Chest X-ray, PA view. Patient: 52 years old, sex F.
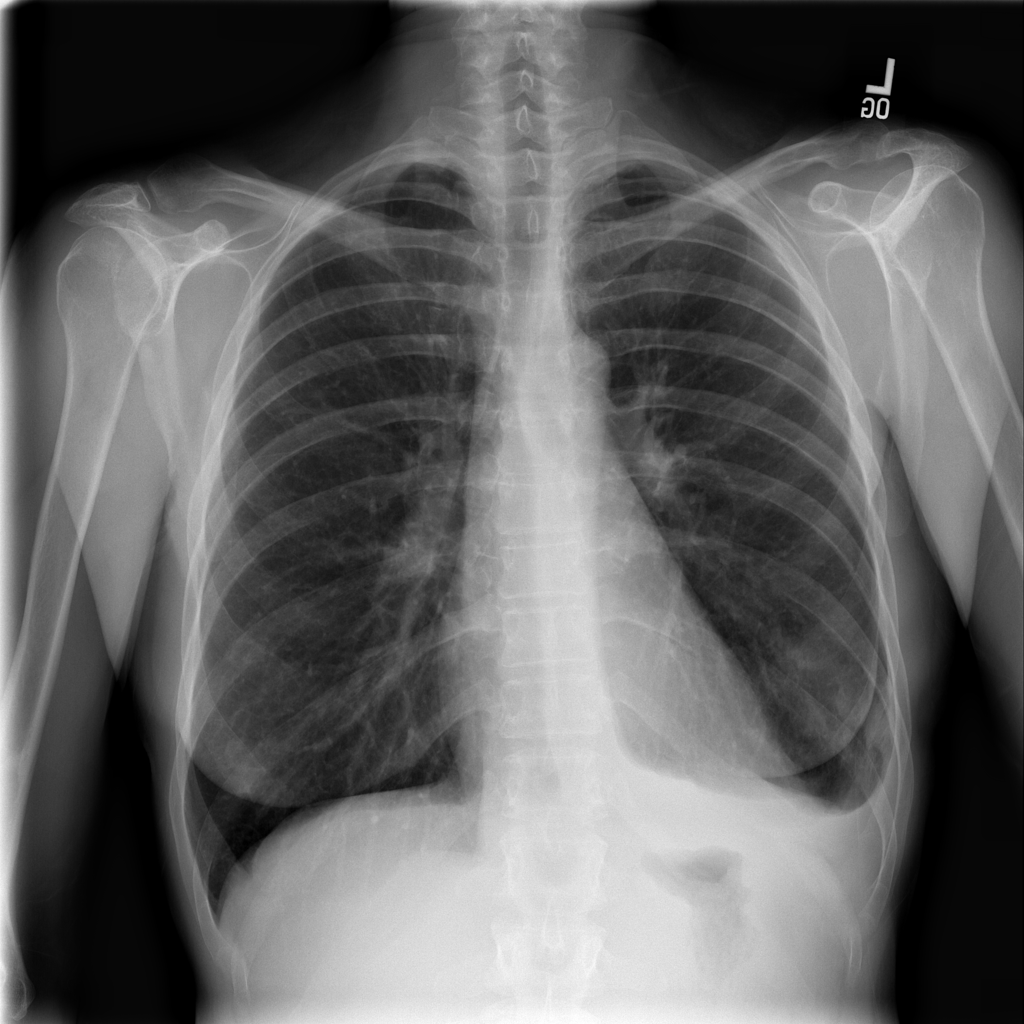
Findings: Pleural_Thickening